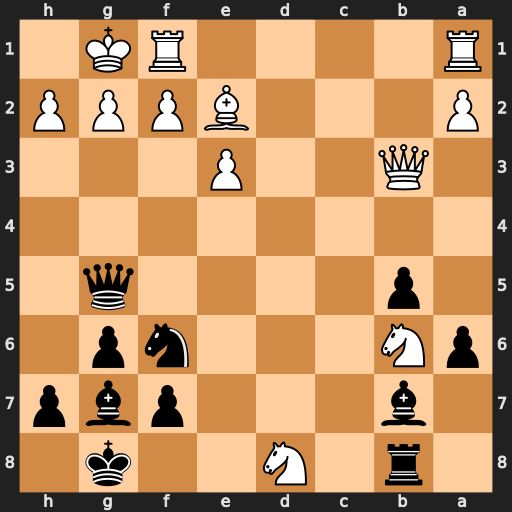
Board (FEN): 1r1N2k1/1b3pbp/pN3np1/1p4q1/8/1Q2P3/P3BPPP/R4RK1
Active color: b
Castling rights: -
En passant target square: -
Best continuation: Qxg2#